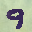
Label: 9